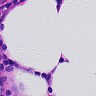
Metastatic tissue present: no